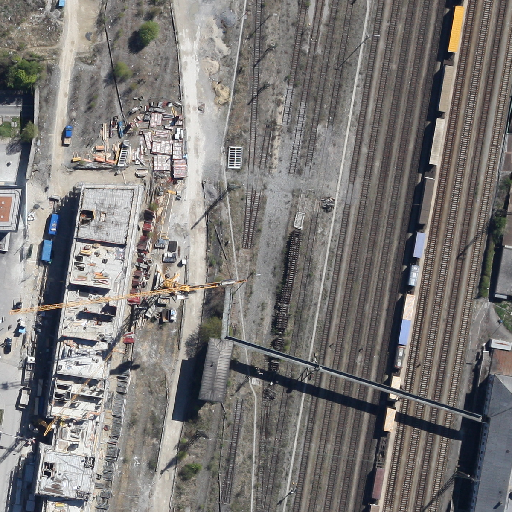
Referring expression: bikeway along with tree